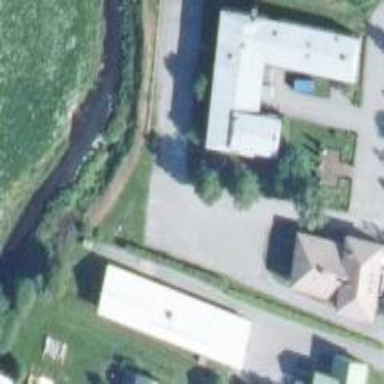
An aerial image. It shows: Parking area.